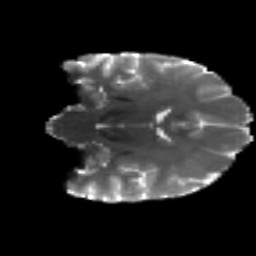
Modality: T2w
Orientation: coronal
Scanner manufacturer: siemens
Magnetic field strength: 3 T
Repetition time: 4.16 s
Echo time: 0.0806 s